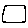
Label: square